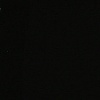
Label: space